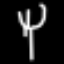
Label: fork